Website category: auto
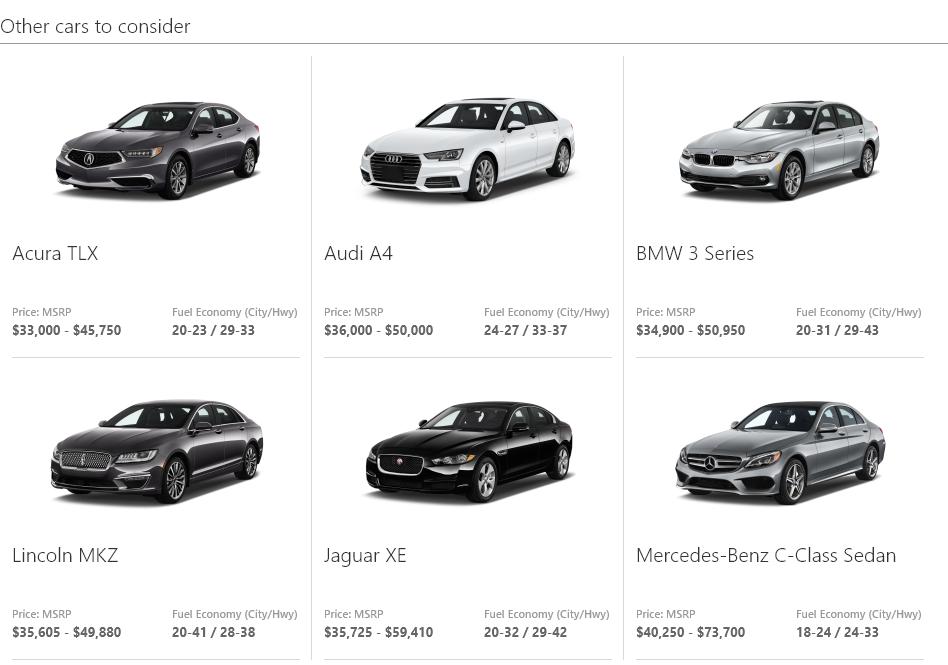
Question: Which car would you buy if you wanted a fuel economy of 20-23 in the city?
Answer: Acura TLX

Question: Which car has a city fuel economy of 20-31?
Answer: BMW 3 Series

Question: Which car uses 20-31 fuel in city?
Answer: BMW 3 Series

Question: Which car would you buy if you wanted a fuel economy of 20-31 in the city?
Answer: BMW 3 Series

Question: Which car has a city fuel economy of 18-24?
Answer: Mercedes-Benz C-Class Sedan

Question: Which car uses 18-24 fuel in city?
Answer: Mercedes-Benz C-Class Sedan

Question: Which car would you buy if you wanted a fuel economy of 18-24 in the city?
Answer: Mercedes-Benz C-Class Sedan

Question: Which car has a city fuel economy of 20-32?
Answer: Jaguar XE

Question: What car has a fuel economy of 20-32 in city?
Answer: Jaguar XE

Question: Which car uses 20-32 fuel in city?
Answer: Jaguar XE

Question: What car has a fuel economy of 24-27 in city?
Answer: Audi A4

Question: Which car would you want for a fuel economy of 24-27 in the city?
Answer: Audi A4

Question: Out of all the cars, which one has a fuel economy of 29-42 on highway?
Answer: Jaguar XE

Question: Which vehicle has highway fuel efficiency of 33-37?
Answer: Audi A4

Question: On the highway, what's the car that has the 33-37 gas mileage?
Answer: Audi A4

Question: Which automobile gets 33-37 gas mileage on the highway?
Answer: Audi A4

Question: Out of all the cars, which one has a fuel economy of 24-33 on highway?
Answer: Mercedes-Benz C-Class Sedan

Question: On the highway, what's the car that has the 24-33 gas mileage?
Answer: Mercedes-Benz C-Class Sedan

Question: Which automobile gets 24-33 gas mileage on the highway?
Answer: Mercedes-Benz C-Class Sedan

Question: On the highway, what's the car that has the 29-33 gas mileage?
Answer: Acura TLX

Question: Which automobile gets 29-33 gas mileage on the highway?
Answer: Acura TLX

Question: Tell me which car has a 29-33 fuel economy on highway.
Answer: Acura TLX

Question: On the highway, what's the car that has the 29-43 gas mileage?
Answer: BMW 3 Series

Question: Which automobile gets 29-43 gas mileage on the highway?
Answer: BMW 3 Series

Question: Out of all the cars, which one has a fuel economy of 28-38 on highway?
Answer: Lincoln MKZ